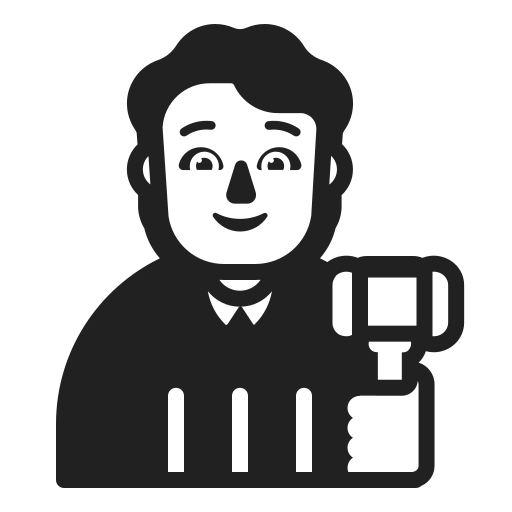
judge high contrast default